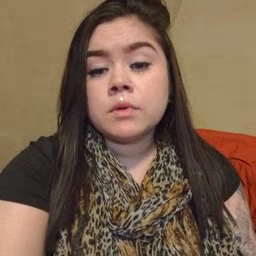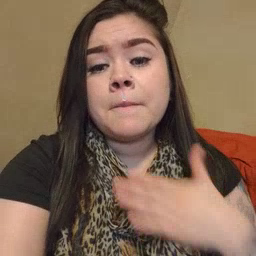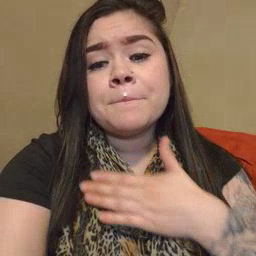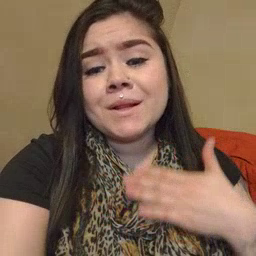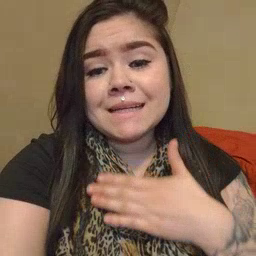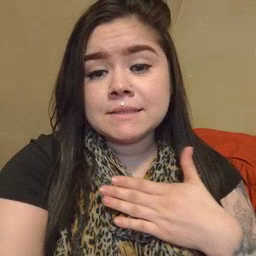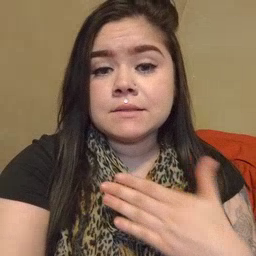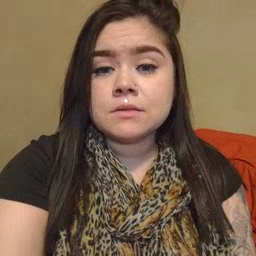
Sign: please